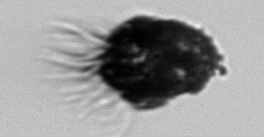
Label: Tintinnopsis